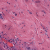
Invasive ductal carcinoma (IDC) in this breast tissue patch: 1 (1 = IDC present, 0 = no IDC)